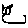
Label: cat